Question: I receive a sinusoidal data from a sensor, which is in the form , where N is the Total Number of Samples, plus some small noises. I know that in N samples (1000 samples), the sine wave will complete one revolution. The signal looks like this:

I want to extract the variable amplitude "B" and phase "a", using as little data as possible. In other word, I want to predict the sensor's signal as soon as possible using DSP. I have already tried "correlation" but it didn't work.
Using TMS320C000 with FPU, TMU unit.
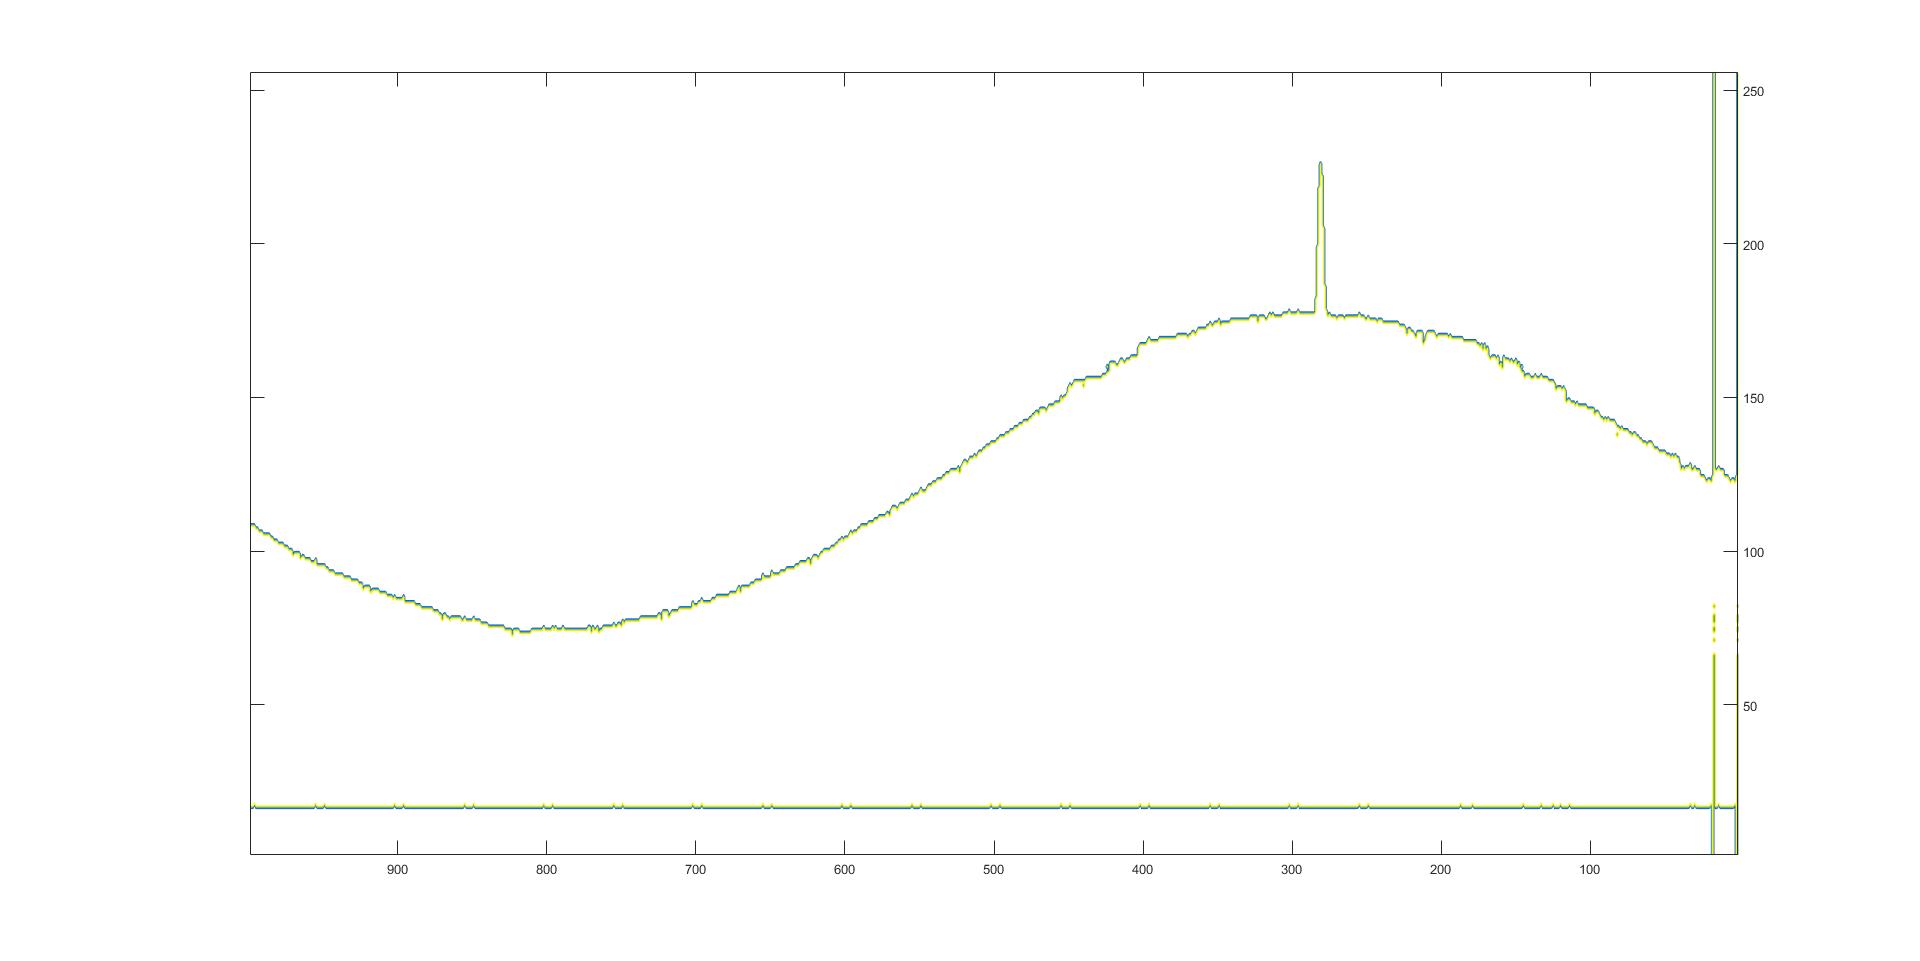
Answer: First note that if your sine wave is periodic with period 'N', it would actually be of the form 'A+B*sin(2*pi*n/N + a)'.
For a signal with no noise and a known frequency, the unknown parameters 'A', 'B' and 'a' could be obtained with as little as 3 samples. This can be done by first solving the following linear equation system to obtain 'B' and 'a':
<URL>
then using back substitution to obtain 'A = x[0] - B*sin(a)'. This solution can be implemented with the following code:
'''
double K = 2*PI/N;
// setup matrix
// [sin(1/N)-sin(0/N) cos(1/N)-cos(0/N)]
// [sin(2/N)-sin(1/N) cos(2/N)-cos(1/N)]
double a11 = sin(K);
double a12 = cos(K)-1;
double a21 = sin(2*K)-sin(K);
double a22 = cos(2*K)-cos(K);
// Compute 2x2 matrix inverse, and multiply by delta x vector
// see https://www.wolframalpha.com/input/?i=inverse+%7B%7Ba,+b%7D,+%7Bc,+d%7D%7D
double d = 1.0/(a11*a22-a12*a21);
double y0 = d*(a22*(x[1]-x[0])-a12*(x[2]-x[1])); // B*cos(a)
double y1 = d*(a11*(x[2]-x[1])-a21*(x[1]-x[0])); // B*sin(a)
// Solve for parameters
double B = sqrt(y0*y0+y1*y1);
double a = atan2(y1, y0);
double A = x[0] - B*sin(a);
'''
Since your signal includes some noise, you would get better results using a least square <URL> making use of more samples. This over-determined system can be written as:
<URL>
With the following definitions:
<URL>
the solution is then given as:
<URL>
You then have a tradeoff between the solution's accuracy, and the number of sample used. For a solution using 'M' samples, this can be implemented using the following C-like pseudo code:
'''
// Setup initial conditions
double K = 2*PI/N;
double s = sin(K);
double c = cos(K);
double sp = s;
double cp = c;
double sn = s*cp + c*sp;
double cn = c*cp - s*sp;
double t1 = s;
double t2 = c-1;
double b11 = 0.0;
double b12 = 0.0;
double b21 = 0.0;
double b22 = 0.0;
double z1 = 0.0;
double z2 = 0.0;
double dx = 0.0;
// Iterative portion
for (int i = 0; i < M-1; i++)
{
// B_{i,j} = (A^T A)_{i,j} = sum_{k} A_{k,i} A_{k,j}
// For a 2x2 matrix B and a given "k",
// we have two values t1 & t2 which represent A_{k,1} and A_{k,2}
b11 += t1*t1;
b12 += t1*t2;
b21 += t2*t1;
b22 += t2*t2;
// Update z_i = (A^T \Delta x)_i = \sum_k A_{k,i} (\Delta x)_i
dx = x[i+1]-x[i];
z1 += t1 * dx;
z2 += t2 * dx;
// Update t1 & t2 for next term
t1 = sn-sp;
t2 = cn-cp;
// Iteratively compute sin(2*pi*k/N) & cos(2*pi*k/N) using trig identities:
// sin(x+2pi/N) = sin(2pi/N)*cos(x) + cos(2pi/N)*sin(x)
// cos(x+2pi/N) = cos(2pi/N)*cos(x) - sin(2pi/N)*sin(x)
sp = sn;
cp = cn;
sn = s*cp + c*sp;
cn = c*cp - s*sp;
}
// Finalization
// Compute inverse of B
double dinv = 1.0/(b11*b22-b12*b21);
double binv11 = b22*dinv;
double binv12 = -b21*dinv;
double binv21 = -b12*dinv;
double binv22 = b11*dinv;
// Compute inv(B)*A^T \Delta x which gives us the 2D vector [B*cos(a) B*sin(a)]
double y1 = binv11*z1 + binv12*z2; // B*cos(a)
double y2 = binv21*z1 + binv22*z2; // B*sin(a)
// Solve for "B", "a" and "A" parameters
double B = sqrt(y1*y1+y2*y2);
double a = atan2(y2, y1);
double A = x[0] - B*sin(a);
'''
You may find it convenient to execute one iteration of the loop for each new sample as you receive them. Also, if you want to get continuous updates on your 'A', 'B' and 'a' estimate you simply need to execute the finalization part (the part of the code after the loop) every iteration.
Finally, for a little bit of extra robustness to input spikes, you could skip updates on 'b11', 'b12', 'b21', 'b22', 'z1' and 'z2' for large 'dx':
'''
dx = x[i+1]-x[i];
// either use fixed threshold (requires manual tuning) for simplicity
// or update threshold dynamically as a fraction of B once a reasonable estimate of
// B is obtained.
if (abs(dx) < threshold)
{
b11 += t1*t1;
b12 += t1*t2;
b21 += t2*t1;
b22 += t2*t2;
z1 += t1 * dx;
z2 += t2 * dx;
}
// always update t1, t2, sp, cp, sn, cn
...
'''